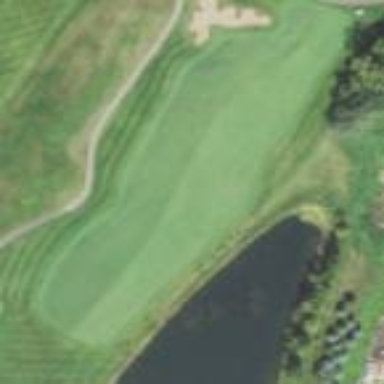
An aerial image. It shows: Grassy area designated as golf fairway.